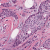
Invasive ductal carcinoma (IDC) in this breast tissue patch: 1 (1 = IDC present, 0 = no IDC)